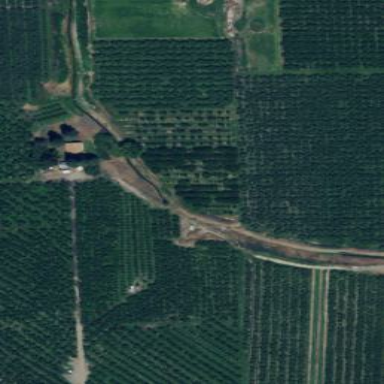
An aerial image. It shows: Orchard.